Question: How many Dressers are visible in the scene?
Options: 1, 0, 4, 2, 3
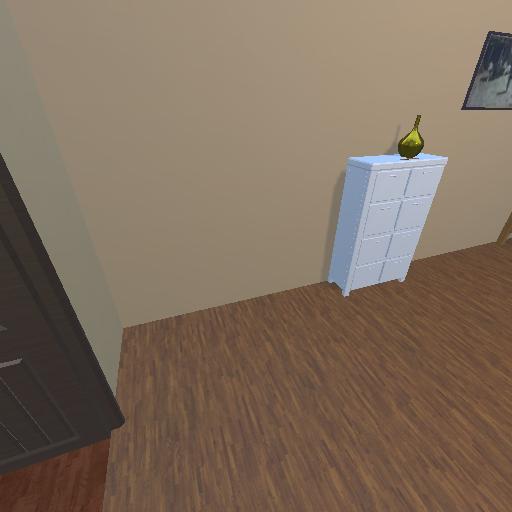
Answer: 1